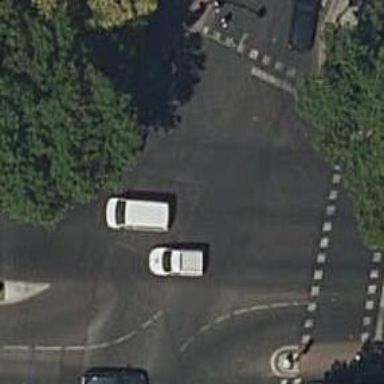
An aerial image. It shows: Road with traffic signals controlling the flow of traffic.